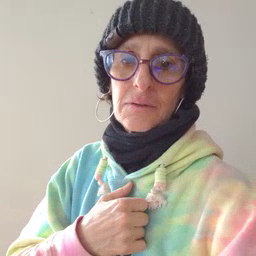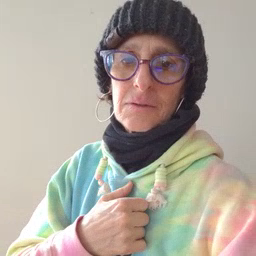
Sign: stuck